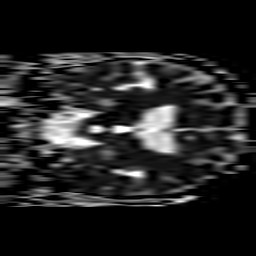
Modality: ADC
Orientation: coronal
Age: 69
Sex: male
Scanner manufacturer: philips
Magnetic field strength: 3 T
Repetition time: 3.208 s
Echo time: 0.076 s